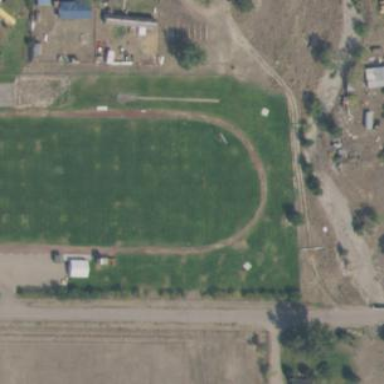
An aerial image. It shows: Pitch for American football.